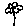
Label: flower